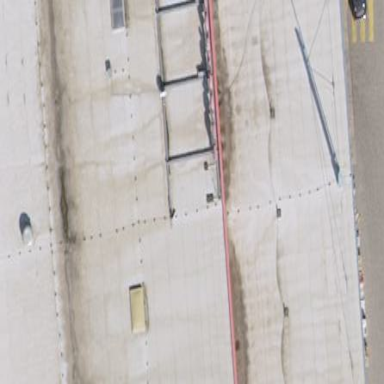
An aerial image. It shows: View of roof of building.